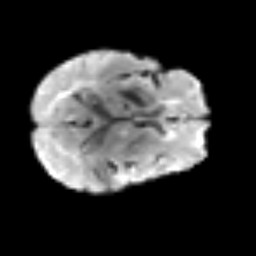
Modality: T2w
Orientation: axial
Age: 54
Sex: female
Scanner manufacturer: siemens
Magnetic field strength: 3 T
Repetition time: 3.2 s
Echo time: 0.081 s